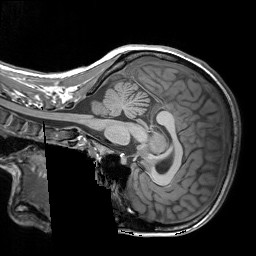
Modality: T1w
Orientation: sagittal
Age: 20
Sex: female
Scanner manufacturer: siemens
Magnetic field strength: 3 T
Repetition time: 1.9 s
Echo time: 0.00252 s